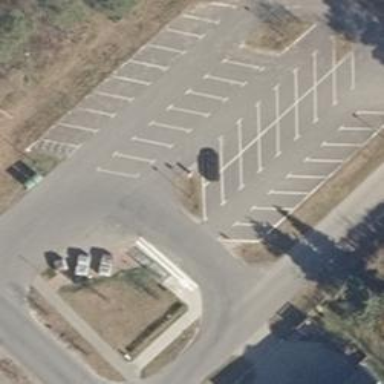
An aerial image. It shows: Parking aisle designated as service road.